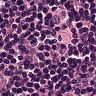
Metastatic tissue present: yes